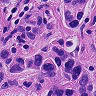
Metastatic tissue present: yes